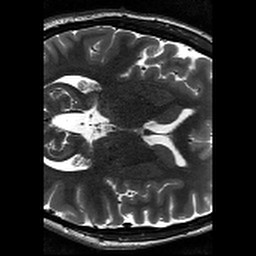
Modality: T2w
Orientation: axial
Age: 21
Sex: female
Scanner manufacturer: siemens
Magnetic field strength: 3 T
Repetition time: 11.39 s
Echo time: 0.09 s